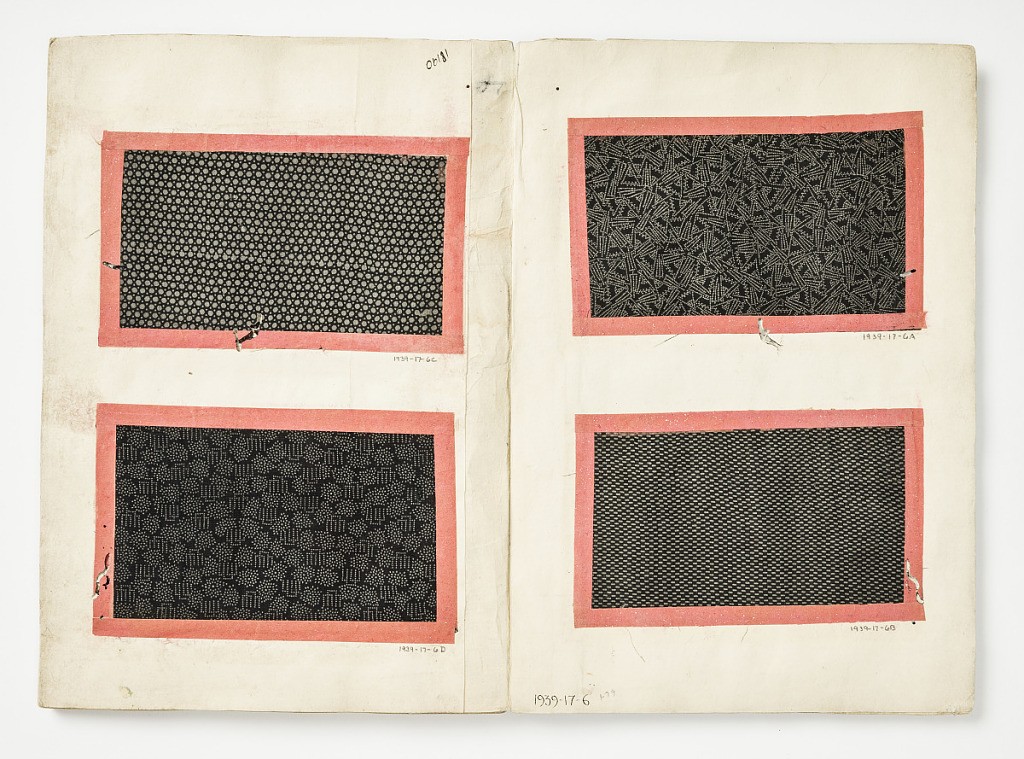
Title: Sample book
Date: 19th century
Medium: silk (?) Technique: stencil-dyed
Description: Sample book covered in light blue paper with a fan design in white. One each page, rectangles of printed swatches, largely white on blue and black grounds, have pink borders.